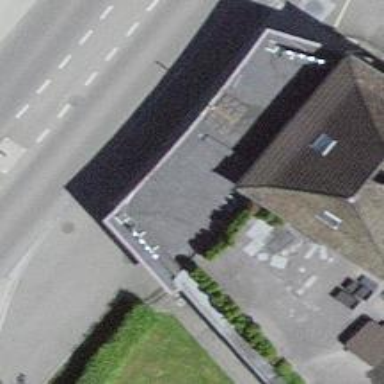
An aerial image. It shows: Fuel station.